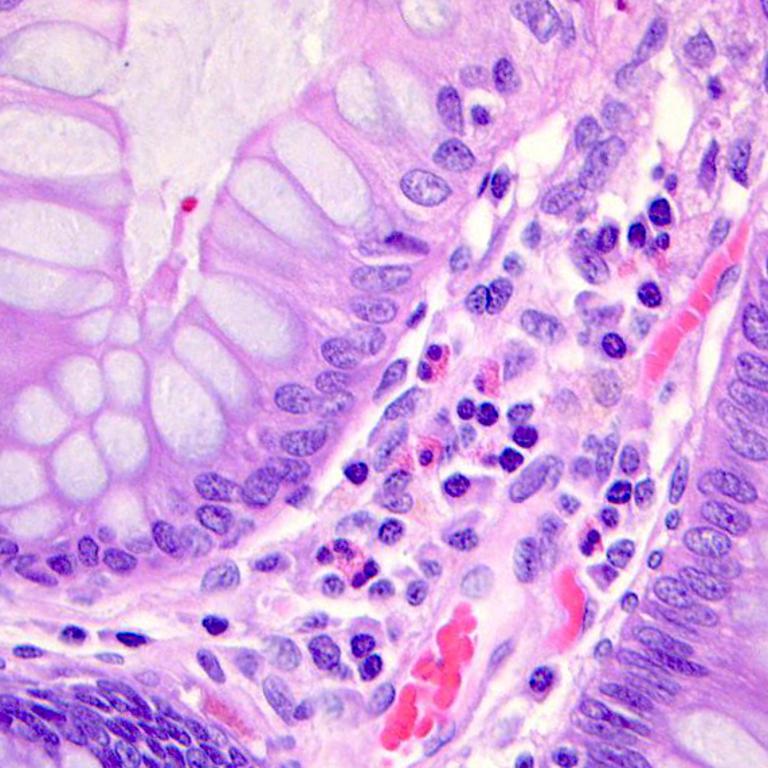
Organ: colon
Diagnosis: benign